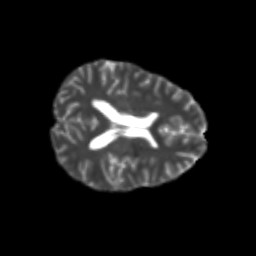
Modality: T2w
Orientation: axial
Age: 20
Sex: female
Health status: healthy
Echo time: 0.074 s